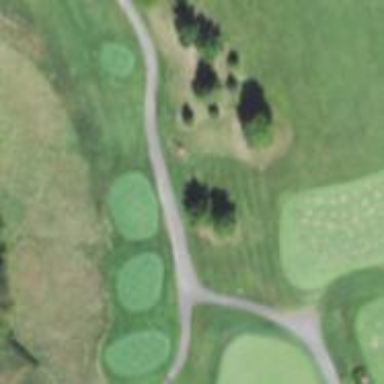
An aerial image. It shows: Path for golf carts.